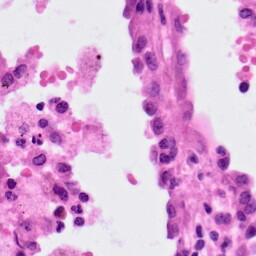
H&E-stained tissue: Lung